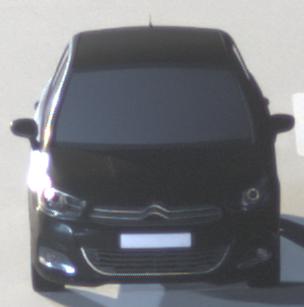
Make: Citroen
Model: C4 VTi 95
Detailed model: C4 (II)
Model produced from: 2012/08
Model produced until: 2013/06
Doors: 5
Color: black
Road condition: dry road
Daytime: night
Contrast: high contrast